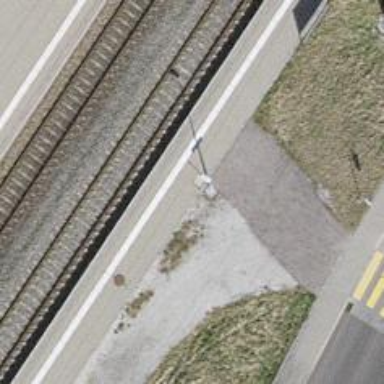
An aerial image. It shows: Stop position for public transport on the railway.